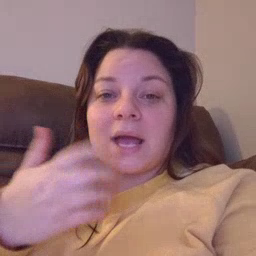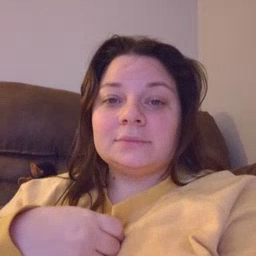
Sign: sad